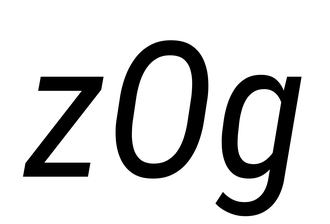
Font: Roboto-Italic_Condensed_Italic